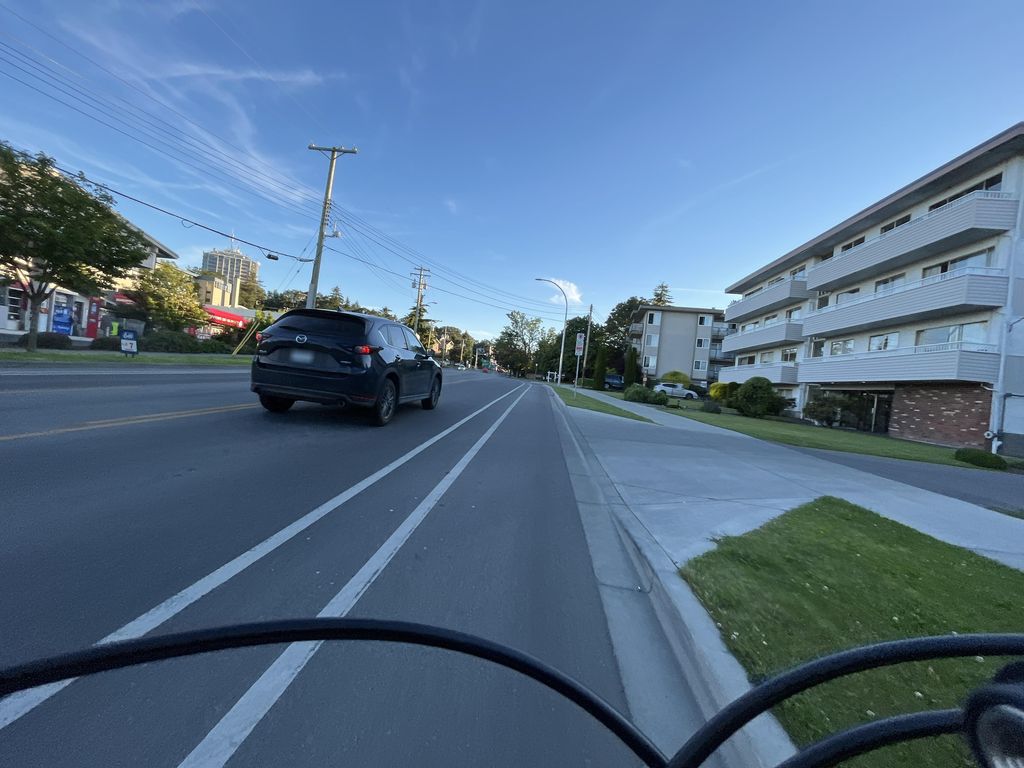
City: victoria